Field crop: maize
Growth stage: 2
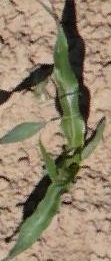
Species: maize